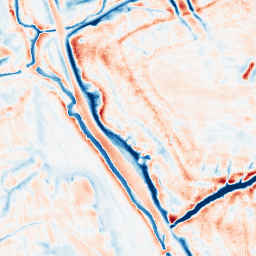
Category: edge_preserving
Decomposition family: bilateral
Decomposition parameters: d: 21
sigma_color: 75
sigma_space: 100
Upsampling method: fft_zeropad
Upsampling parameters: scale: 8
Upsampling scale: 8